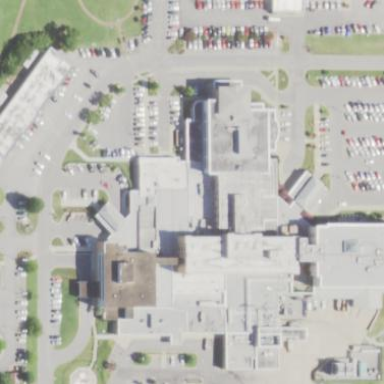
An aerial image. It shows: Healthcare facility identified as hospital.